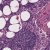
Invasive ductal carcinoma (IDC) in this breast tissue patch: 0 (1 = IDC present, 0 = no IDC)